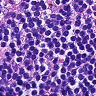
Metastatic tissue present: no